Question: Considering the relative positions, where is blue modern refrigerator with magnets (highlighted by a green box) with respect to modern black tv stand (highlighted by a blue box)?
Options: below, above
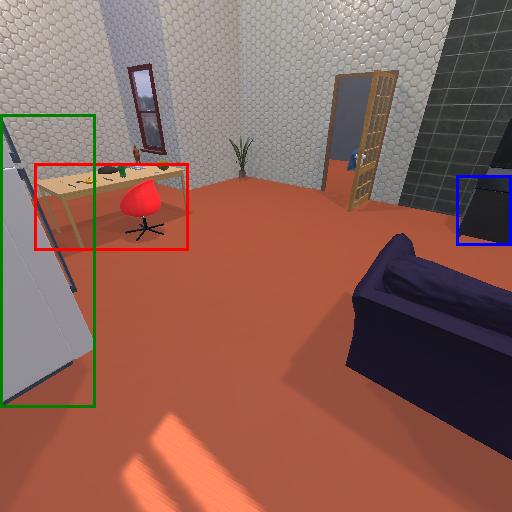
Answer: below